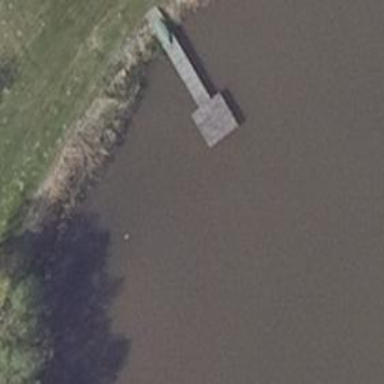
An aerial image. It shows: Man-made pier.